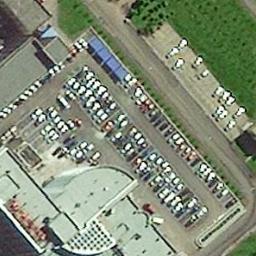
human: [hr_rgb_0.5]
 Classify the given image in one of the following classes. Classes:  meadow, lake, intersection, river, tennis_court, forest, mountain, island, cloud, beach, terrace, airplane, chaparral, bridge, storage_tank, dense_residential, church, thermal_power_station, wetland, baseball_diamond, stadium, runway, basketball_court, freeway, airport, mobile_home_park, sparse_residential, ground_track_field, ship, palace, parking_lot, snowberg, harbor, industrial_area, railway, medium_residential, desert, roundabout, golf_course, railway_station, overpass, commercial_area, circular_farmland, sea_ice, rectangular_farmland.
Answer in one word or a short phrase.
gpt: parking_lot